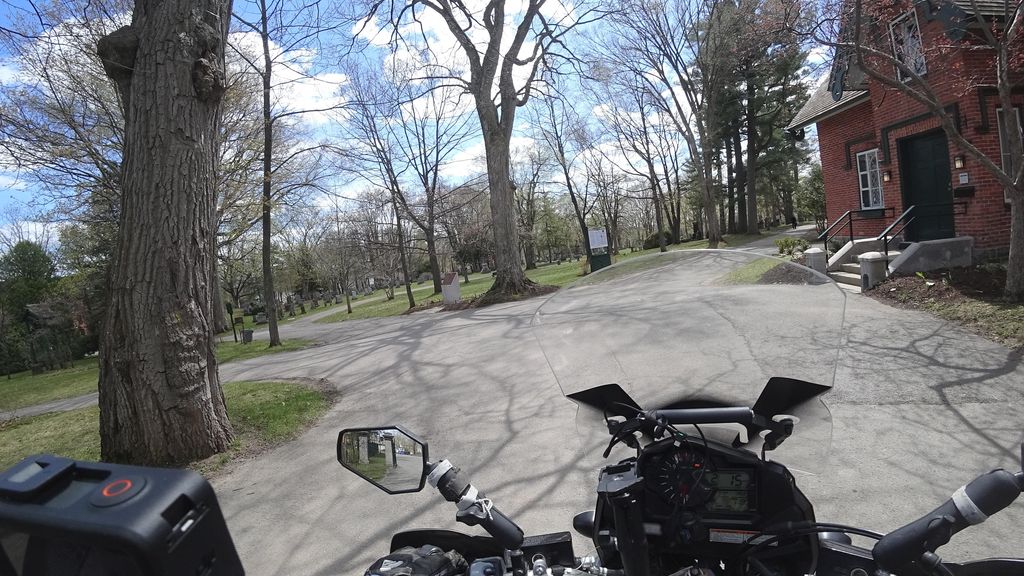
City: quebec_city